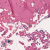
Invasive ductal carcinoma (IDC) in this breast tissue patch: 0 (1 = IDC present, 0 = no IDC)